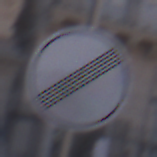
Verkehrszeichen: EndeSaemtlicherBegrenzungen
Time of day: SunriseSunset
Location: Outdoor (Urban)
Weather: PartlyCloudy
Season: NotSpecified
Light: Natural